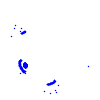
Particle: electron